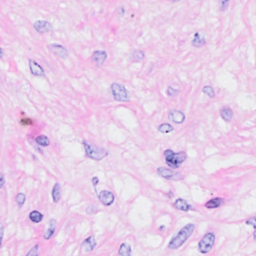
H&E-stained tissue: Breast